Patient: sex F, age 65
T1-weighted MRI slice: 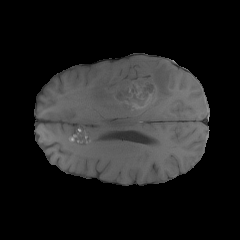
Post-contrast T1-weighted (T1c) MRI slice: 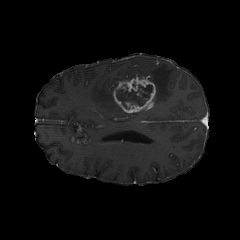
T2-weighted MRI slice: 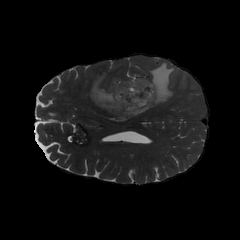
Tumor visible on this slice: yes
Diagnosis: Glioblastoma, IDH-wildtype
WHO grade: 4